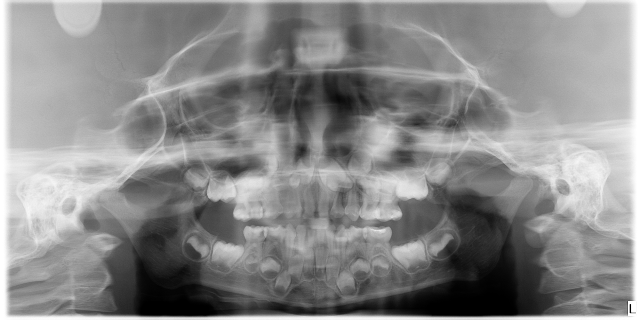
child